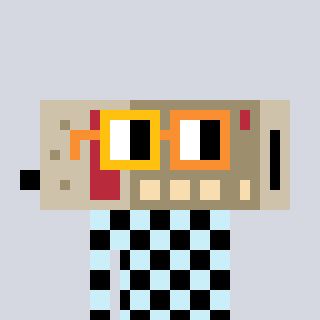
a pixel art character with square yellow and orange glasses, a cordless phone-shaped head and a cold-colored body on a cool background